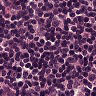
Metastatic tissue present: no